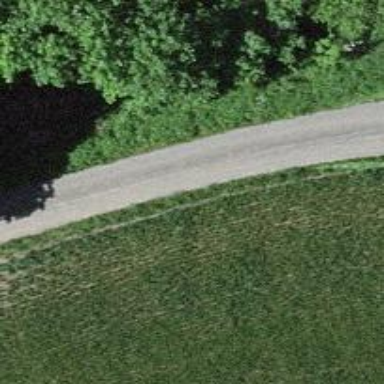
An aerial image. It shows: Unclassified paved road.